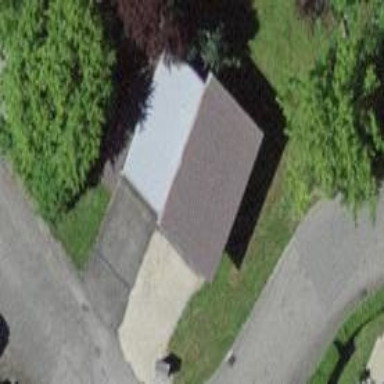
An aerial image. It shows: Garage.